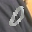
Label: 0